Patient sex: M
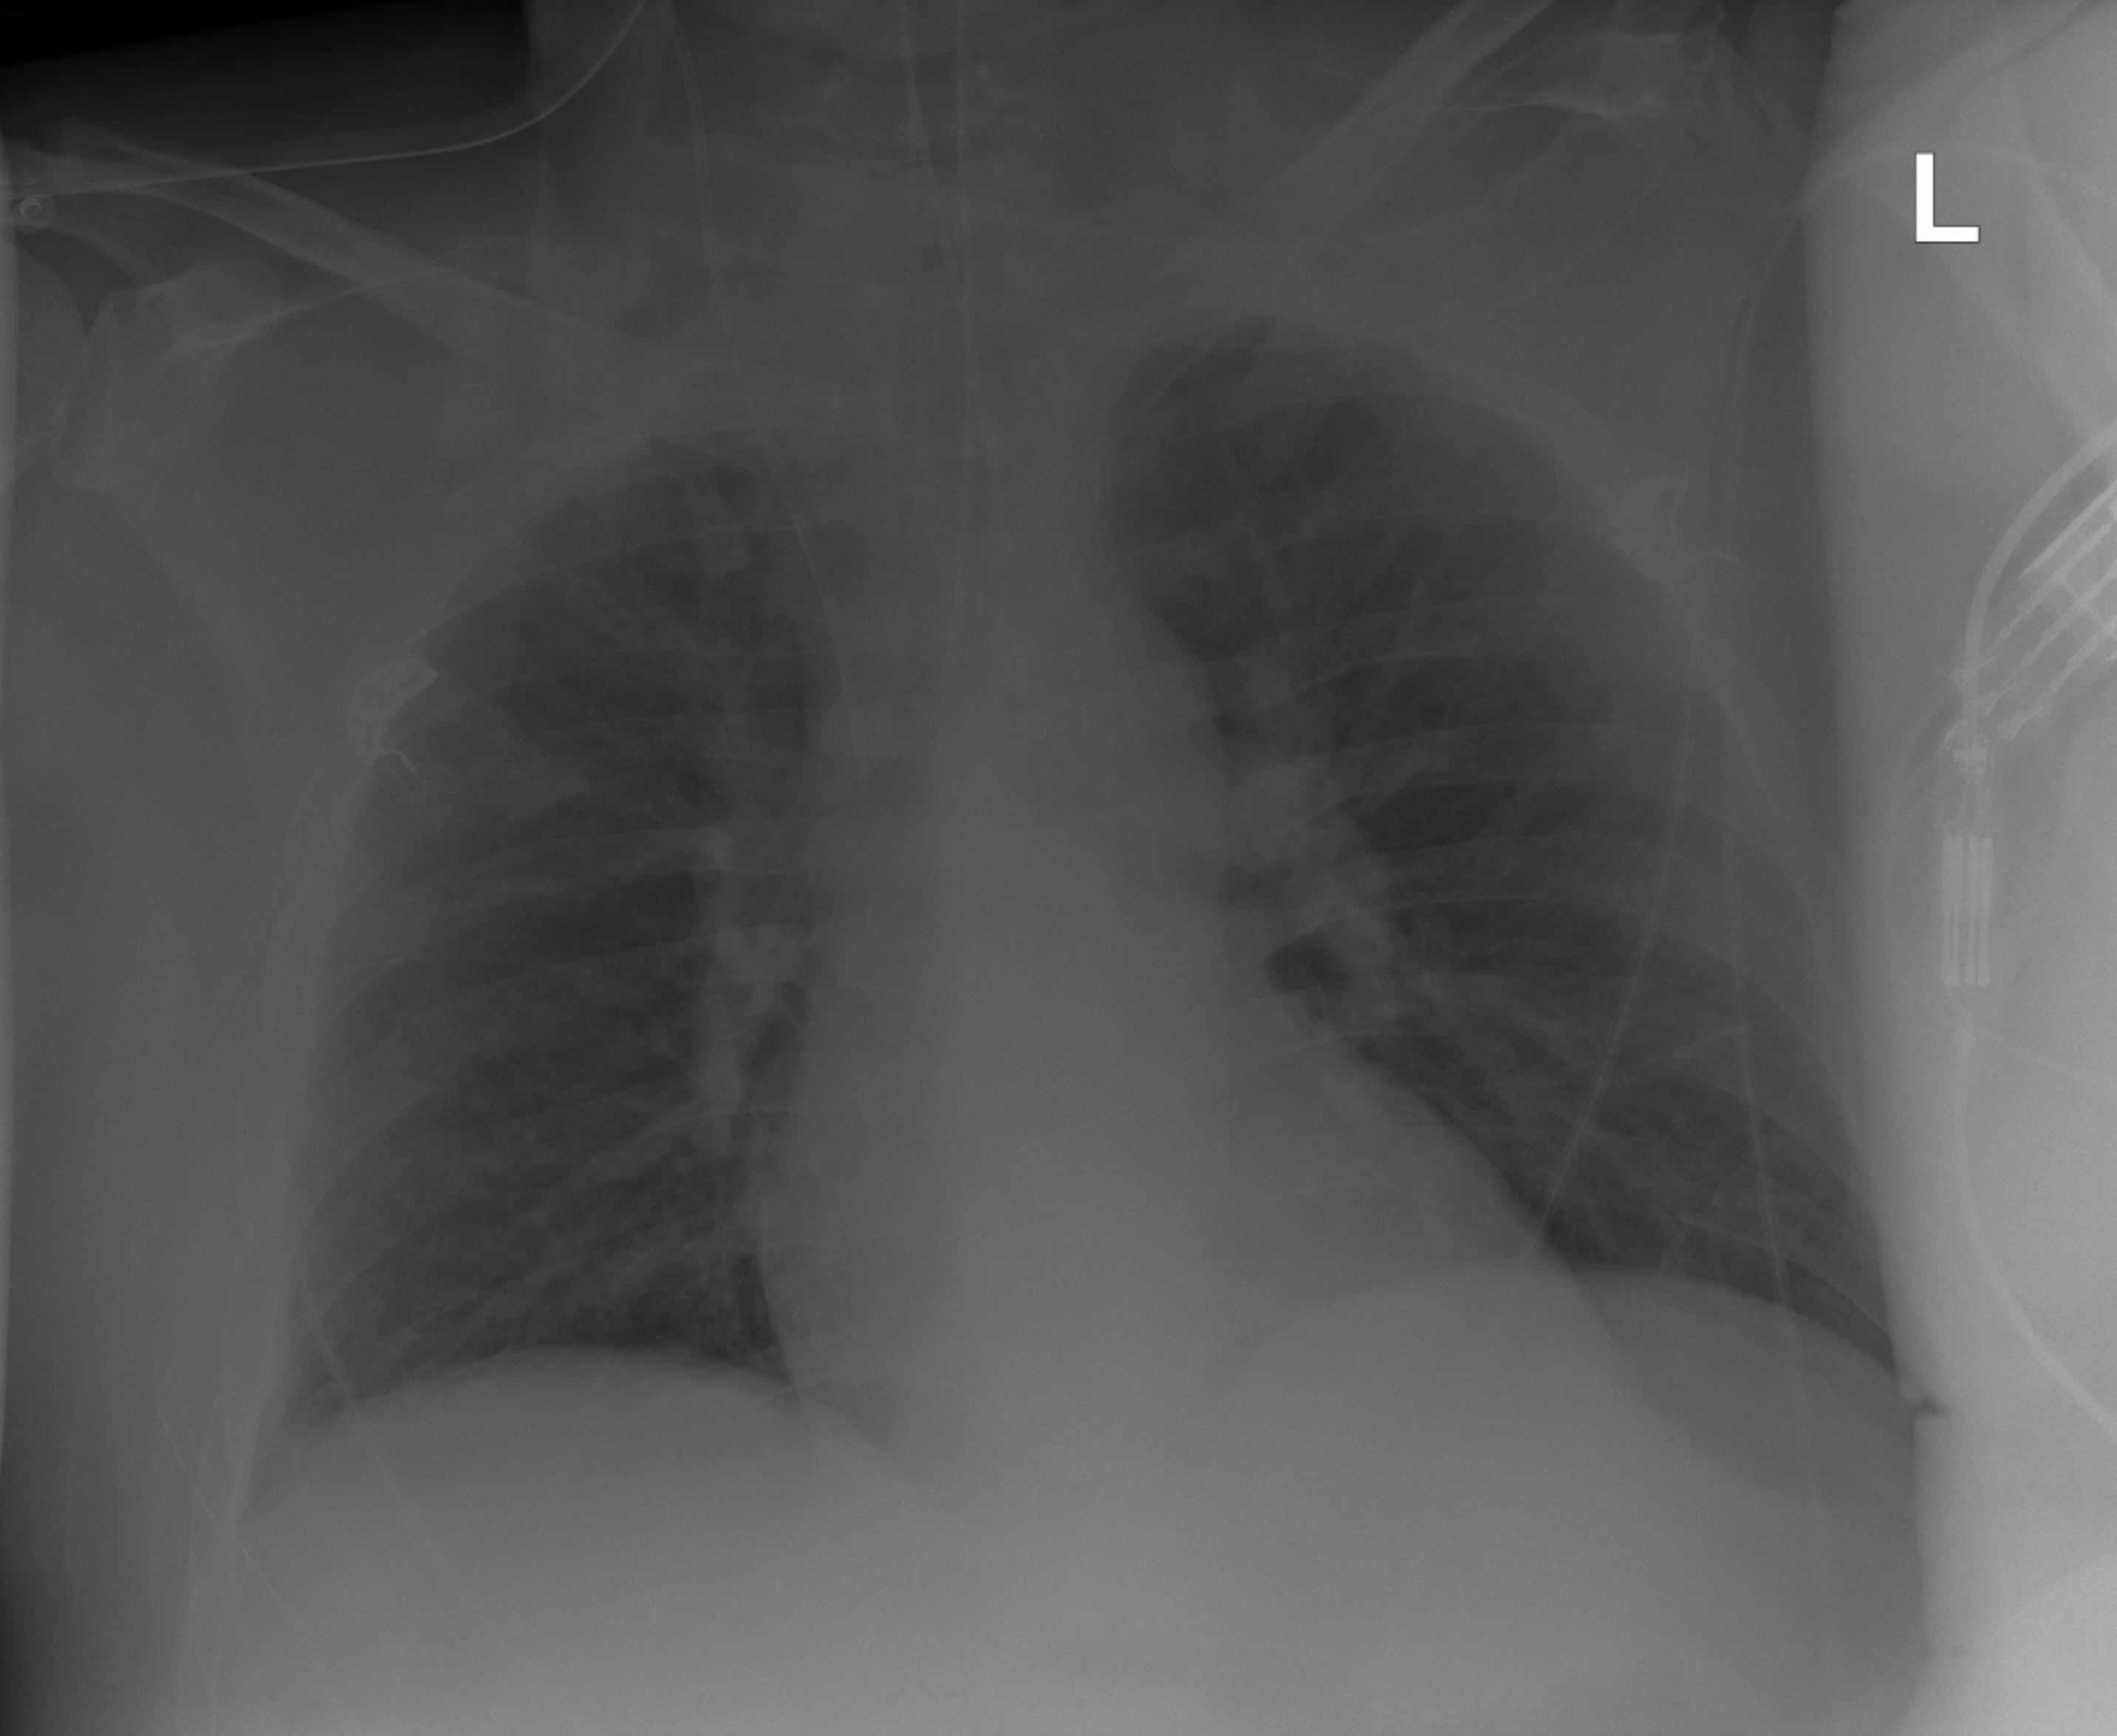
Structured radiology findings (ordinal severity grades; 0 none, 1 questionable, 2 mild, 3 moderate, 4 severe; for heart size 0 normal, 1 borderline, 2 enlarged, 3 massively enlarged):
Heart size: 0
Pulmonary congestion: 1
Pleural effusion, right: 1
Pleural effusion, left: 0
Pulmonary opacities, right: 1
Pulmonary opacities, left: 1
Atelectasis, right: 0
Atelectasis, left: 0